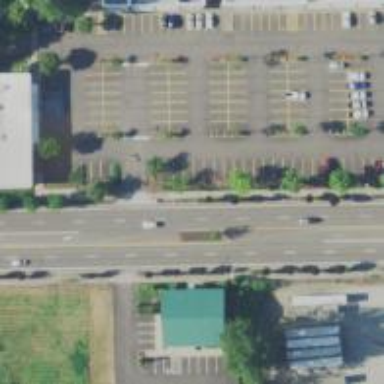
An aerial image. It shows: Trunk highway with retail establishments nearby.